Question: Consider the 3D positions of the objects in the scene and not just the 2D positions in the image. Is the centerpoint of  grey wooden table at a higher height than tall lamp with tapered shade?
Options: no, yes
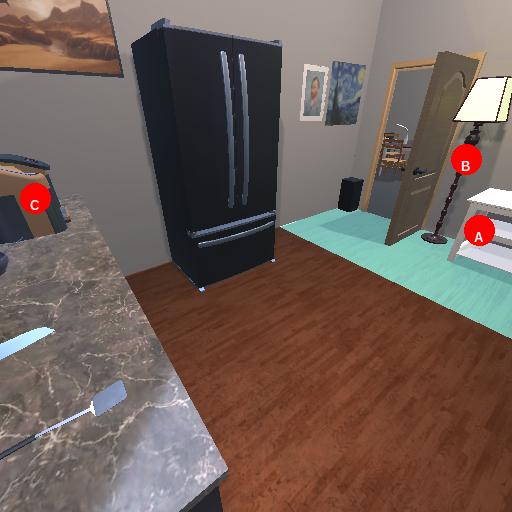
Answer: no